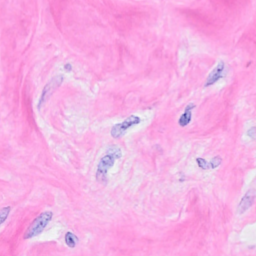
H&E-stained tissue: Breast